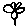
Label: flower